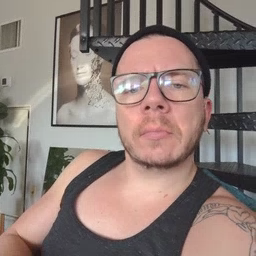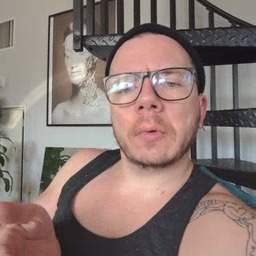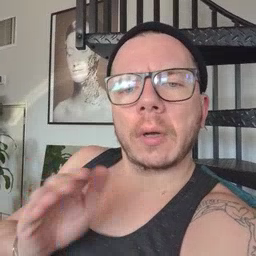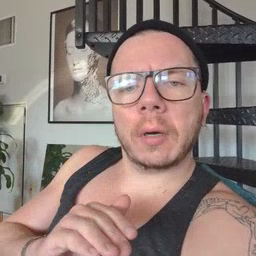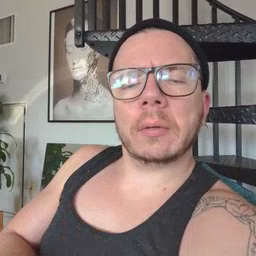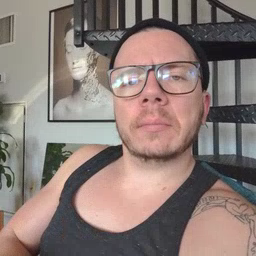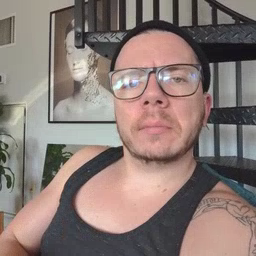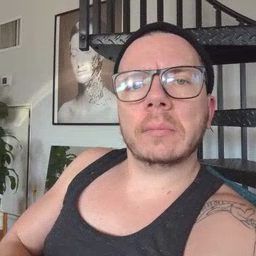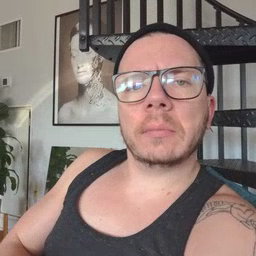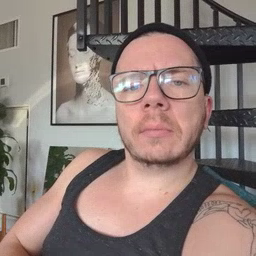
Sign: on